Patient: sex M, age 76
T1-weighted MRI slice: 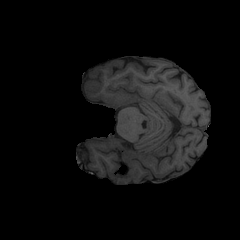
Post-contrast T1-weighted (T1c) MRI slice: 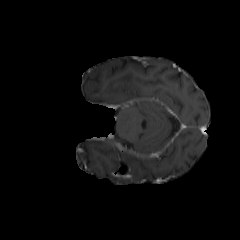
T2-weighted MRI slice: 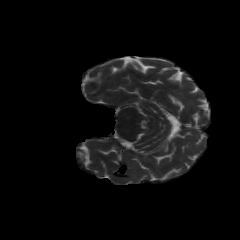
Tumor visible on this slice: no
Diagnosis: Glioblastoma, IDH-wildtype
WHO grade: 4